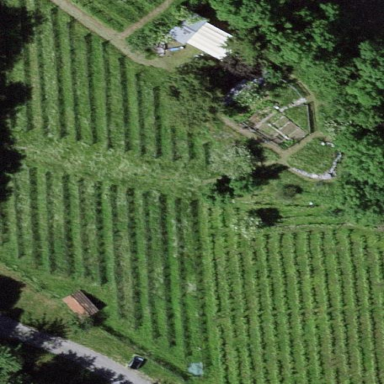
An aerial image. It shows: Vineyard growing grapes.